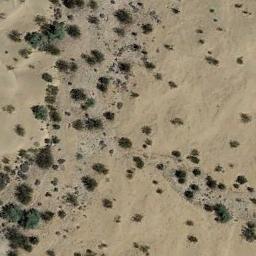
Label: chaparral